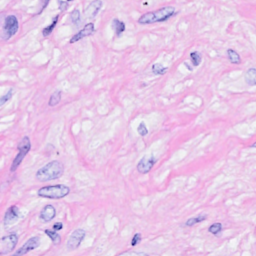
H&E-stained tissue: Breast